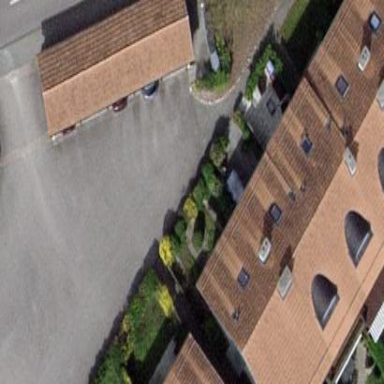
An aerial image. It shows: Carport structure.